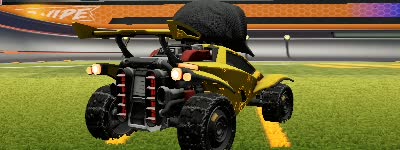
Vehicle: octane